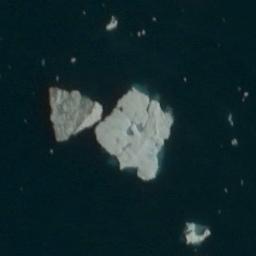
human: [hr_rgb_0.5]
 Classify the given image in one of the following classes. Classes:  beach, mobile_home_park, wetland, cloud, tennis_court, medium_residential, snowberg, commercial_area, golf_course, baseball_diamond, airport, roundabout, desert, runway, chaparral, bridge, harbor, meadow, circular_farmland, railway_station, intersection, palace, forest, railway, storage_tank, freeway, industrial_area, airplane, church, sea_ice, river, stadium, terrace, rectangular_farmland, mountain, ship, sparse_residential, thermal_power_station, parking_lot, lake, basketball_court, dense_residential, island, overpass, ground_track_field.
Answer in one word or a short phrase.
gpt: sea_ice